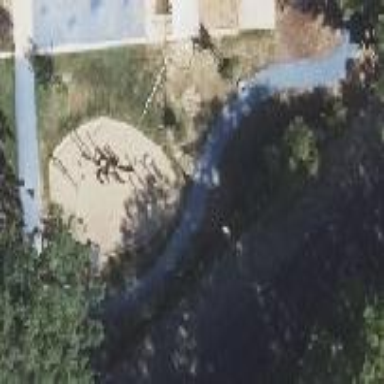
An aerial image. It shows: Playground area for leisure land.